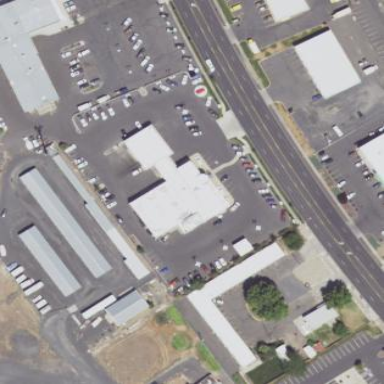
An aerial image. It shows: Building housing car shop.